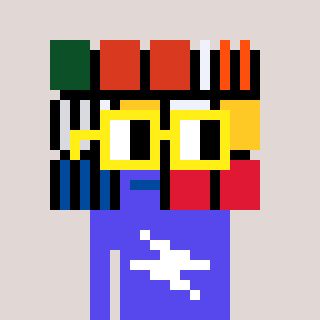
a pixel art character with square yellow glasses, a abstract-shaped head and a computerblue-colored body on a warm background